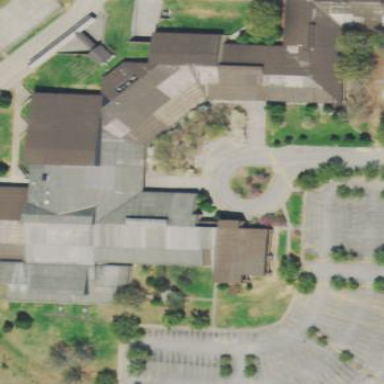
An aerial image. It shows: School building.